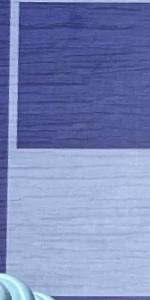
Label: Empty